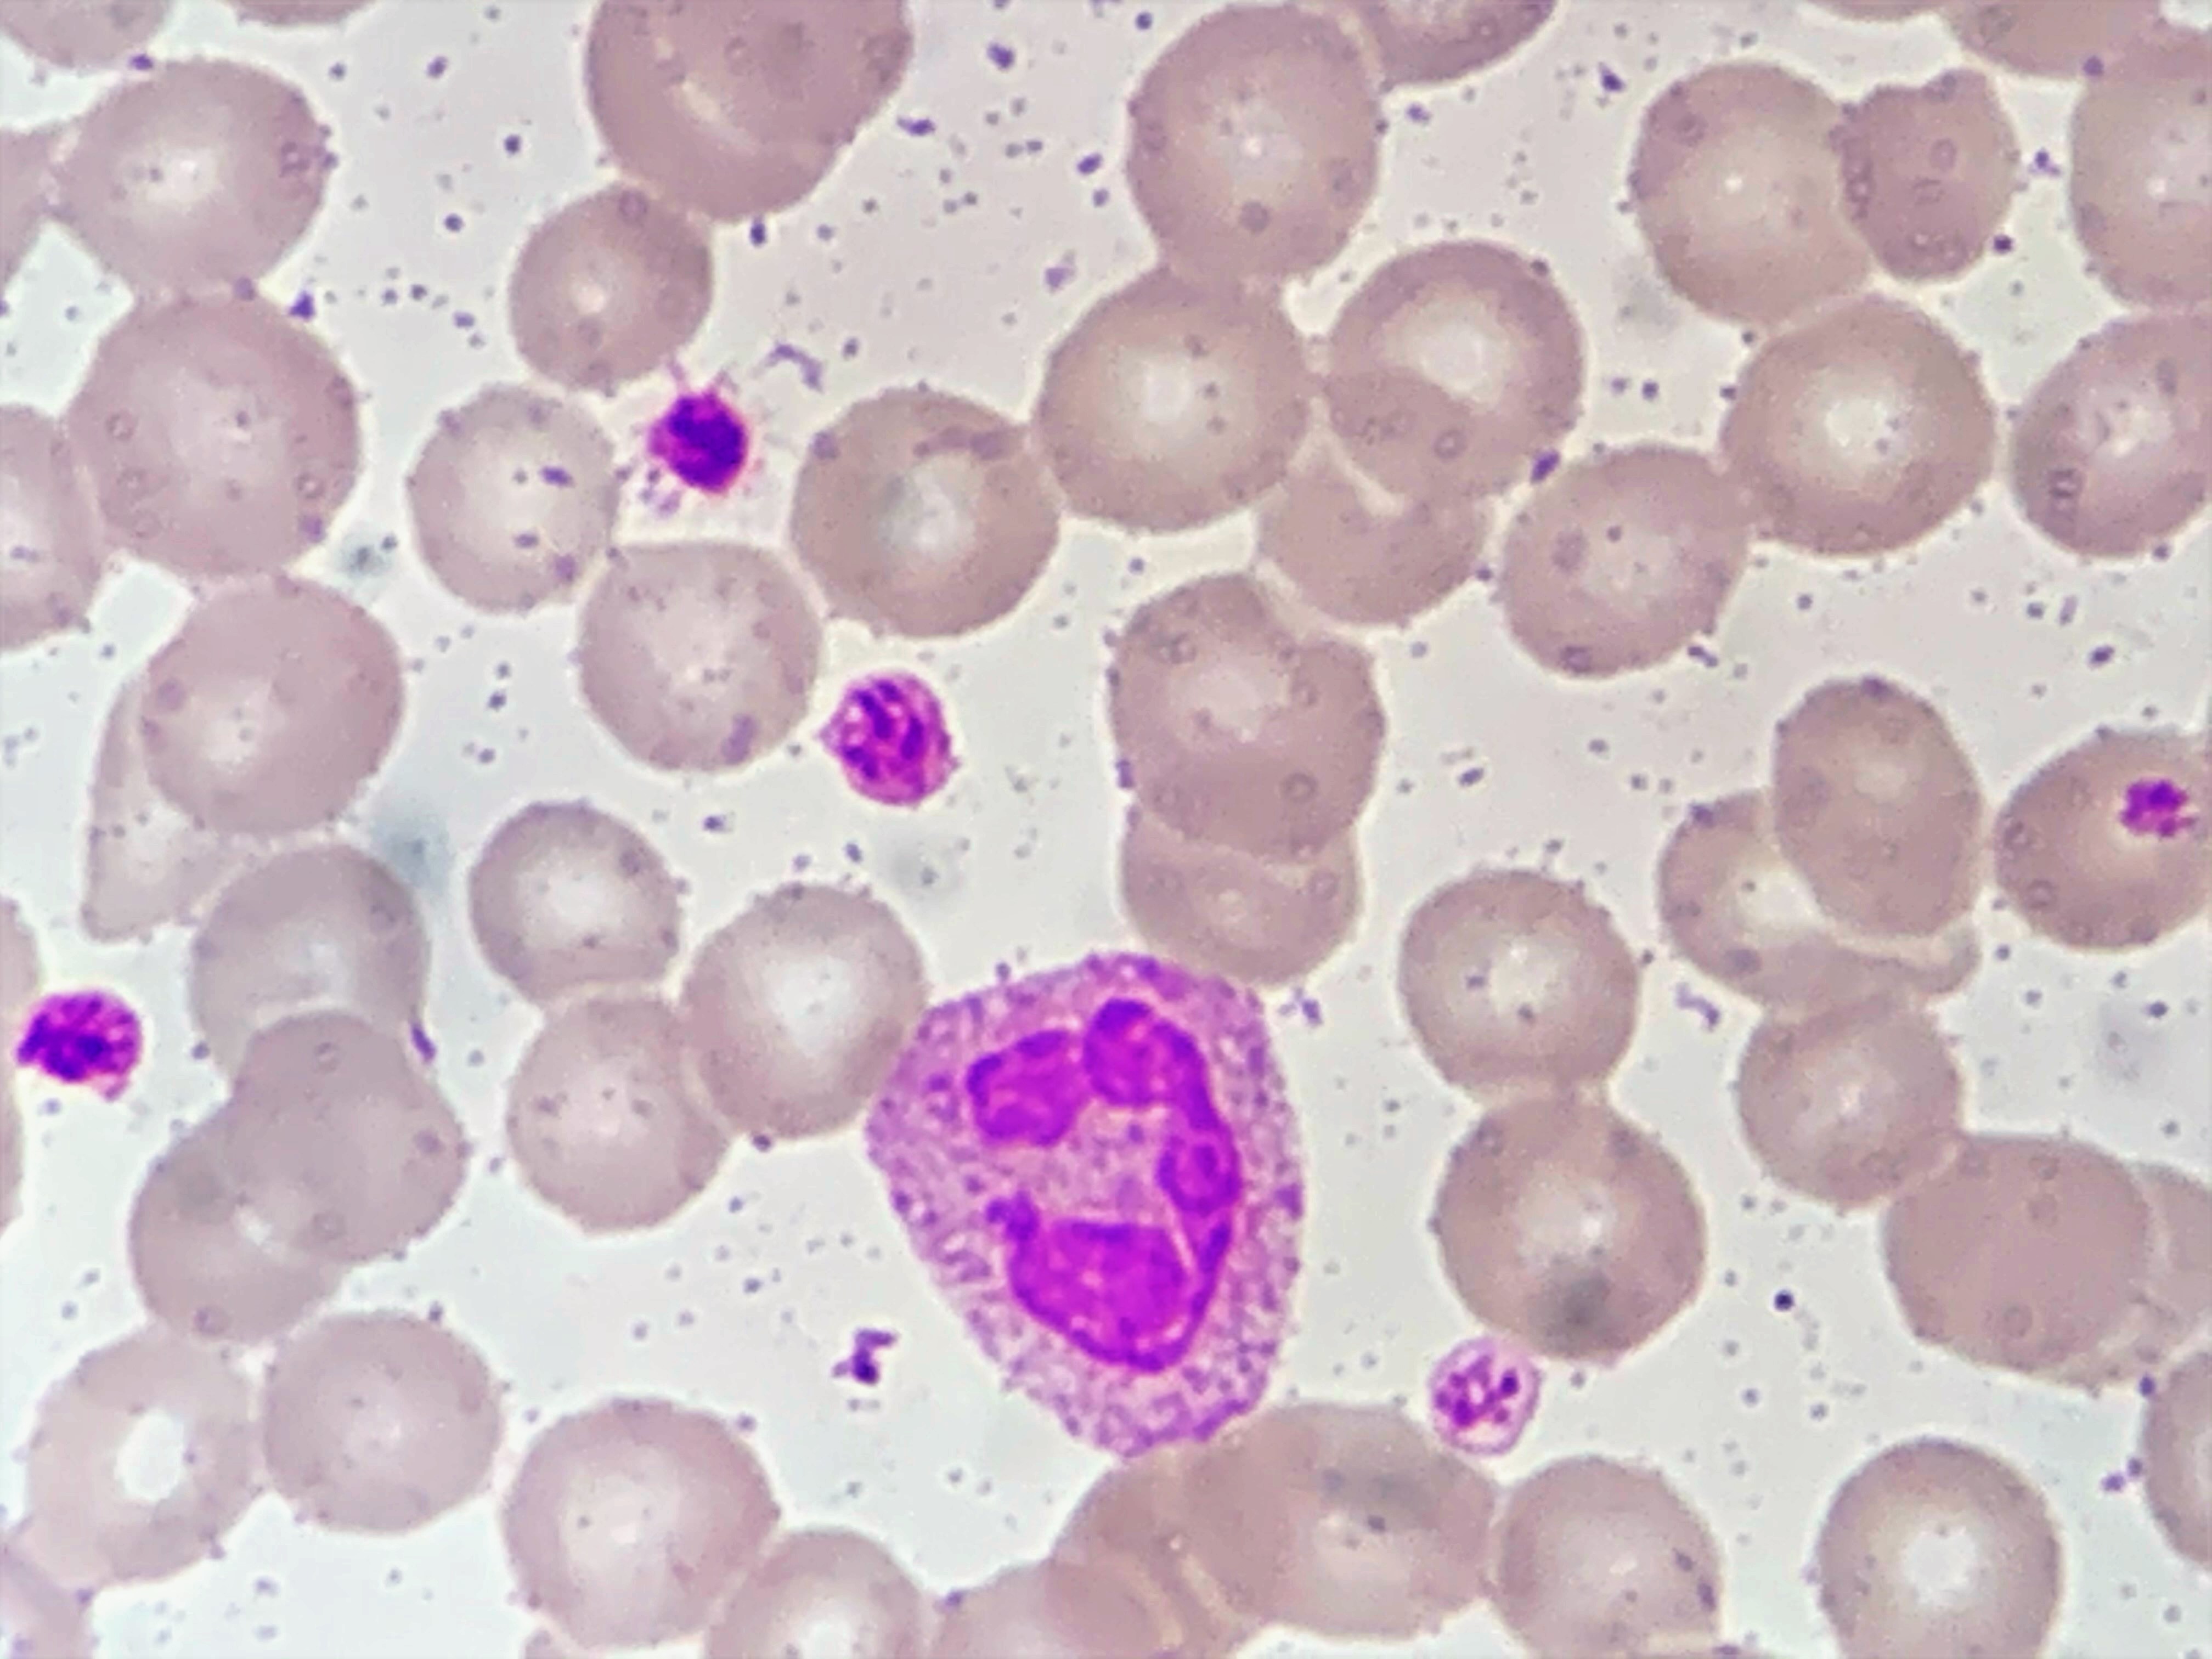
Cell type: NEUTROPHILS